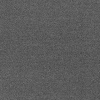
Atmospheric dust classification: dusty